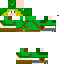
A male human skin with green skin, wearing blonde long hair dressed in a green hoodie and brown pants, featuring a closed mouth.